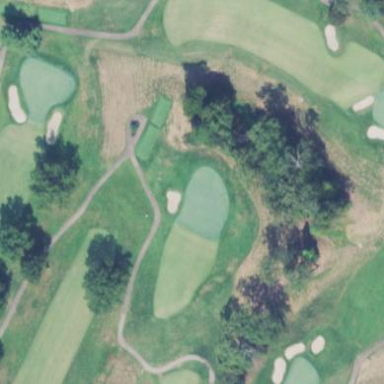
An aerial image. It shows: Golf fairway surrounded by grass.